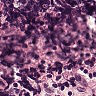
Metastatic tissue present: no